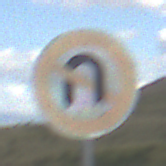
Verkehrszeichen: VerbotWenden
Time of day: Midday
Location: Outdoor (Nature)
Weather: PartlyCloudy
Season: NotSpecified
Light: Natural